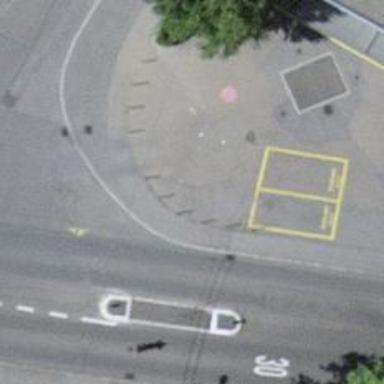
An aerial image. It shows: Kerb serving as barrier.